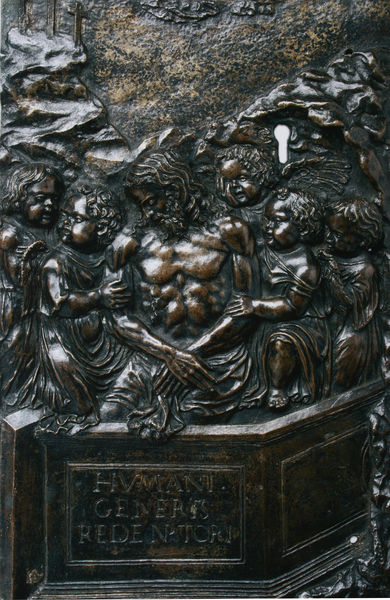
Titel: Pietà mit Engeln
Künstler: Vicenzo Grandi
Standort: Wien
Institution: Kunsthistorisches Museum
Schlagwörter: berg, dunkel, felsen, flügel, hand, himmel, lendenschurz, mann, nackt, menschen, ausschnitt, braun, brust, finger, männer, schwarz, tür, weiss, blick, schloss, tuch, bart, arme, falten, halten, mensch, stein, vollbart, hände, gewand, haare, kind, locken, brunnen, fliegen, kinder, engel, putto, skulptur, statue, relief, schrift, berge, fels, baby, hands, men, tafel, hair, nose, detail, muskeln, inschrift, festhalten, metall, brown, bronze, faltenwurf, plastik, tor, lendentuch, fuss, kreuz, oberfläche, barfuß, text, buchstaben, kasten, portal, sarg, christus, grab, jesus, jesus christus, christlich, muskel, angels, man, naked, rock, stone, religiös, hill, death, baroque, child, metal, putten, taufe, felsengrab, guss, babies, putti, beard, schrein, grablegung, cross, auferstehung, monument, sculpture, wings, schlüsselloch, christi, himmelfahrt, children, römisch, standbild, cupids, taxt, human, arms, hochrelief, latein, inscription, sarkophag, taufbecken, fingers, chest, christ, strong, schmerzensmann, brinze, flachrelief, sark, carving, sargdeckel, wing, latin, grave, donatello, muscles, generis, humani, flachreliev, redentori, chritus, keyhole, schl0ß, tomb, resurrection, coffin, infants, cast, sculpted, mom, lüttich, cherubim, redentor, humani generis redentori, hvman, juman, olivos, rising from the grave